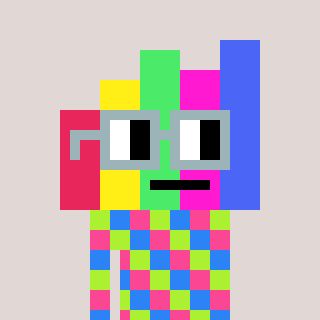
a pixel art character with square dark gray glasses, a bar chart-shaped head and a grayscale-colored body on a warm background